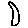
Label: moon